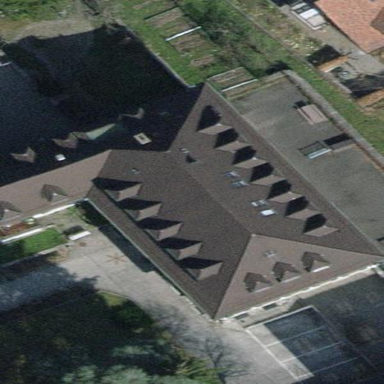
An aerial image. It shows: Community center building which serves as church hall.